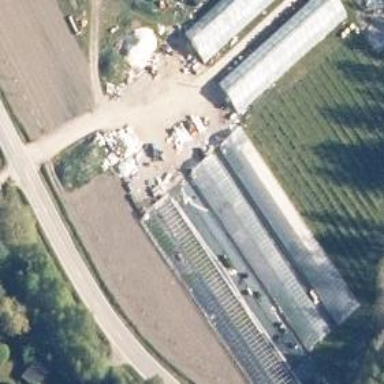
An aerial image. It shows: Greenhouse used for horticulture.